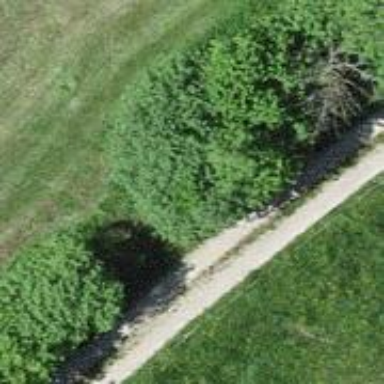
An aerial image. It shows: Culvert tunnel.